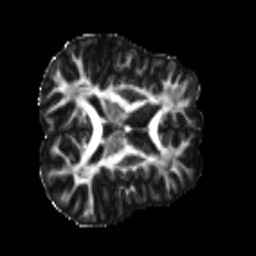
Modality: FA
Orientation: axial
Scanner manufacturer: siemens
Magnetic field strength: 3 T
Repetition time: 4 s
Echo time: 0.0594 s